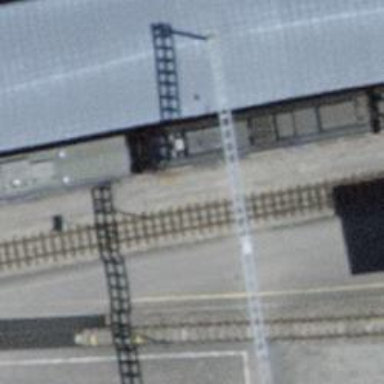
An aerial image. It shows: Public transport stop position along the railway.